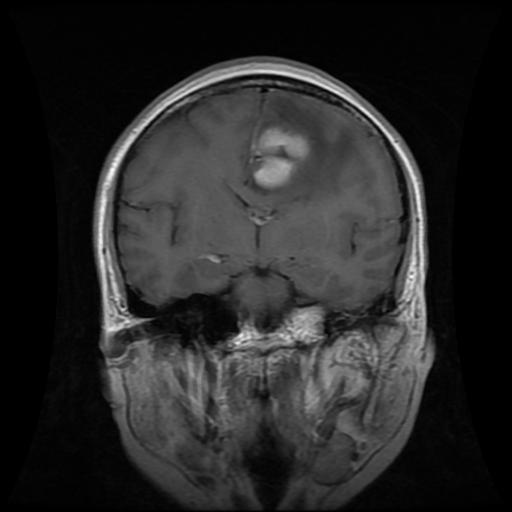
Label: meningioma